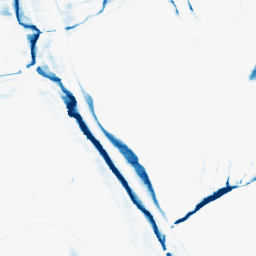
Category: morphological
Decomposition family: morphological_rect
Decomposition parameters: operation: closing
width: 20
height: 3
Upsampling method: quartic
Upsampling parameters: scale: 8
Upsampling scale: 8